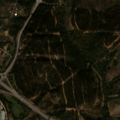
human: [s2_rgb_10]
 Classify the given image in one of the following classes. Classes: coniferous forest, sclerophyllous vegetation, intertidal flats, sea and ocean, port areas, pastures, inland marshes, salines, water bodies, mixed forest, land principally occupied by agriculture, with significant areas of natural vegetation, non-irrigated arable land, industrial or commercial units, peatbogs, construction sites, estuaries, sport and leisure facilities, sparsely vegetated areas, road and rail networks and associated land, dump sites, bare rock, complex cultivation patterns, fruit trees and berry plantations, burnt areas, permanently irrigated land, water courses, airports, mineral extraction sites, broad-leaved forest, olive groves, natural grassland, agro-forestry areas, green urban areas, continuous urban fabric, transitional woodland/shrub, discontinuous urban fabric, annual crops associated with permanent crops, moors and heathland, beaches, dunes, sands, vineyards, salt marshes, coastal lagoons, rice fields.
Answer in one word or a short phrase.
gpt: industrial or commercial units, olive groves, land principally occupied by agriculture, with significant areas of natural vegetation, broad-leaved forest